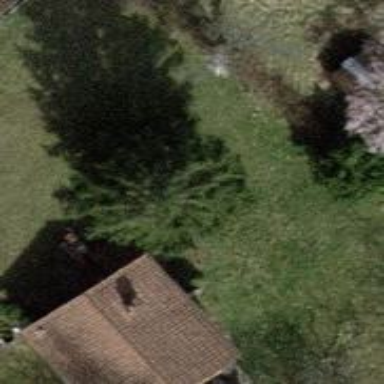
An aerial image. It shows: Evergreen needle-leaved tree.